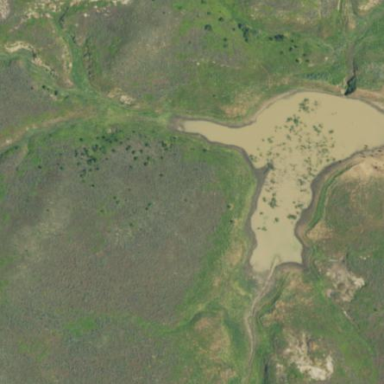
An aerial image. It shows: Reservoir area.